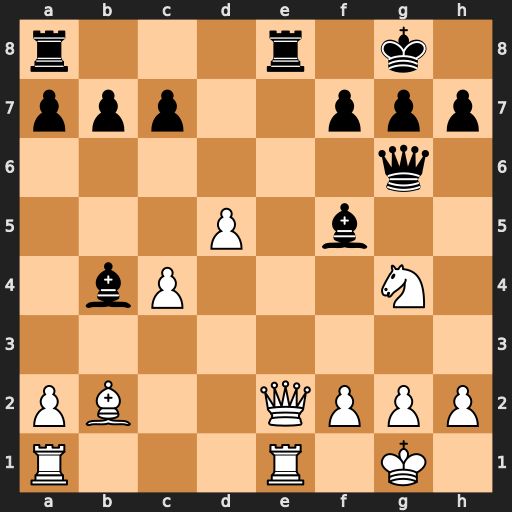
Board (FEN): r3r1k1/ppp2ppp/6q1/3P1b2/1bP3N1/8/PB2QPPP/R3R1K1
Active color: w
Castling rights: -
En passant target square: -
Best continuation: Qxe8+ Rxe8 Rxe8+